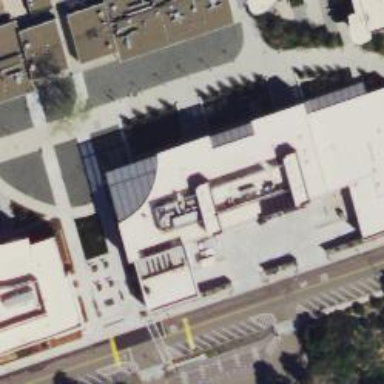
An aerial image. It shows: College building.